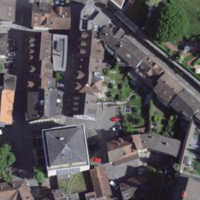
EUNIS habitat code: 54
Species observed at this site:
Milvus milvus